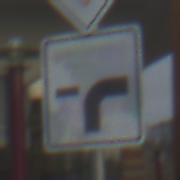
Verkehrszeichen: VerlaufVorfahrtsstrasse9
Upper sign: Vorfahrtsstrasse
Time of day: MorningAfternoon
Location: Outdoor (Suburban)
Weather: PartlyCloudy
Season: NotSpecified
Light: Natural